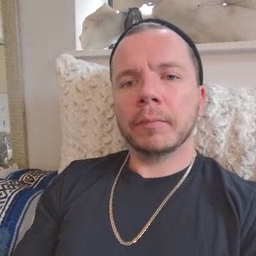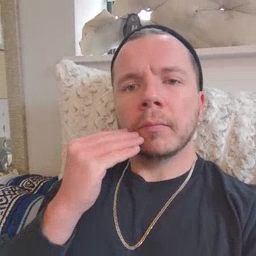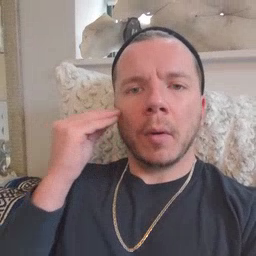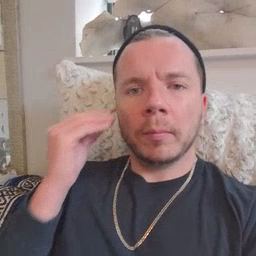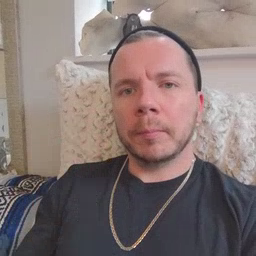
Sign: home